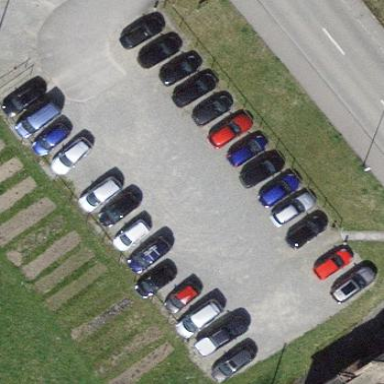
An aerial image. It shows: Parking area.